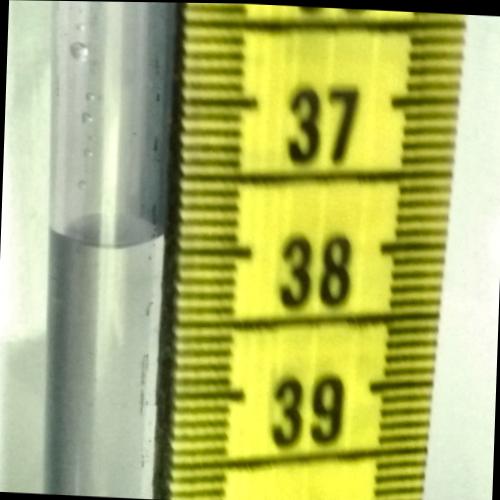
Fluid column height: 37.9 cm